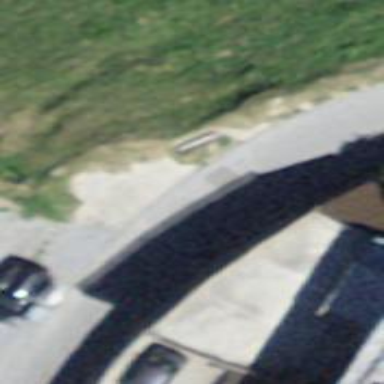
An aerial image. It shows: Bench.